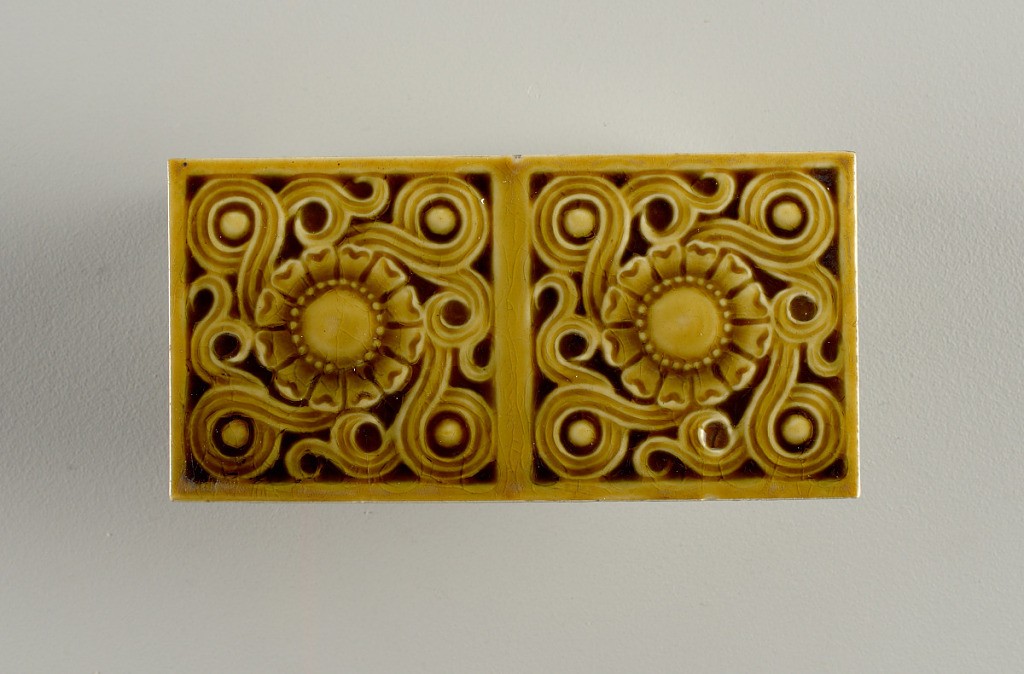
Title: Tile
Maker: J. & J. G. Low Art Tile Works, 1877 – 1883
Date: late 19th century
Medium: Glazed stoneware
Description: Rectangular molded tile of white clay. Face of tile shows pair of joined tile faces decorated with pair of joined rosettes surrounded by scrolling tendrils and framed in a plain band frame. Tile glaze mustard yellow.